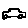
Label: car